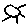
Label: sun